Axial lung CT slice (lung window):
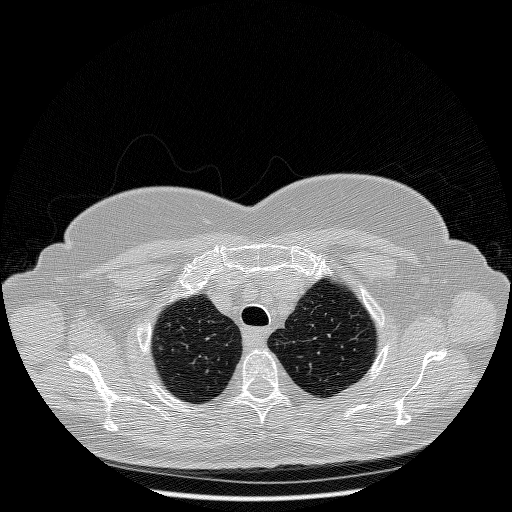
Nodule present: no